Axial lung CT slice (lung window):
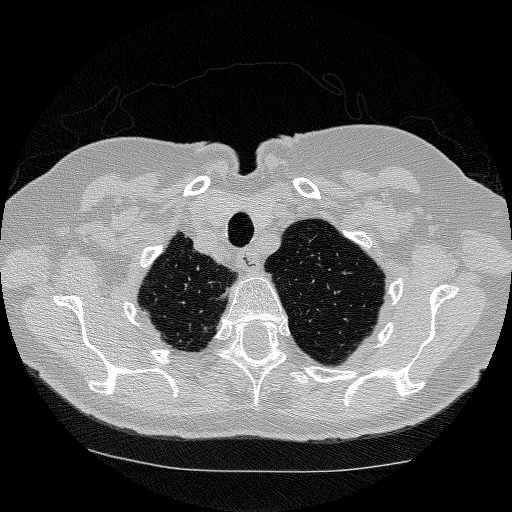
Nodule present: no